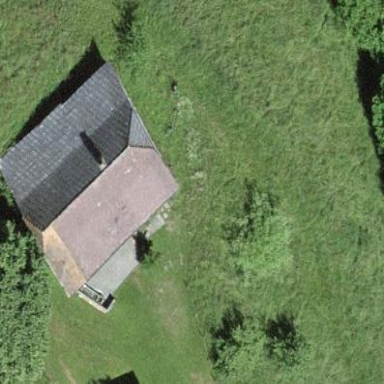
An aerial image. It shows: Farm building.